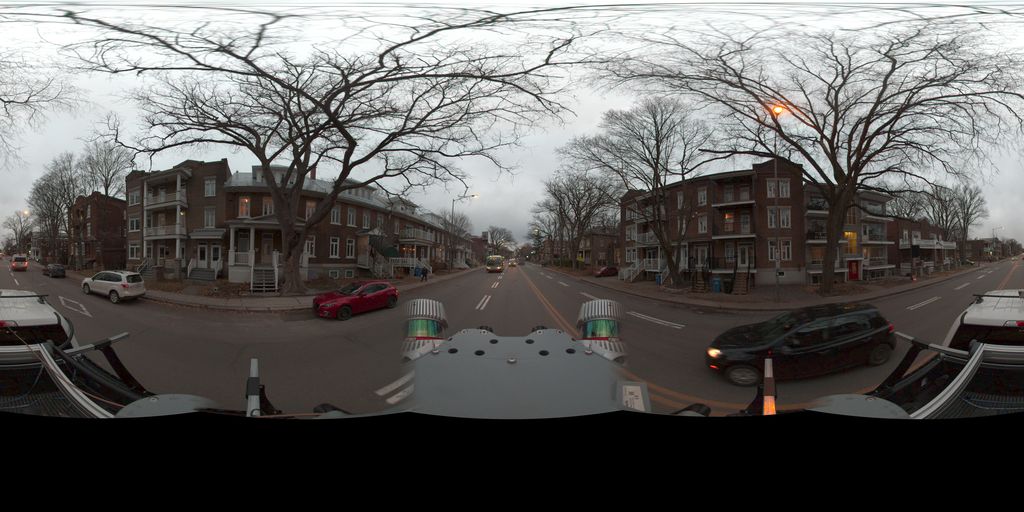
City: quebec_city